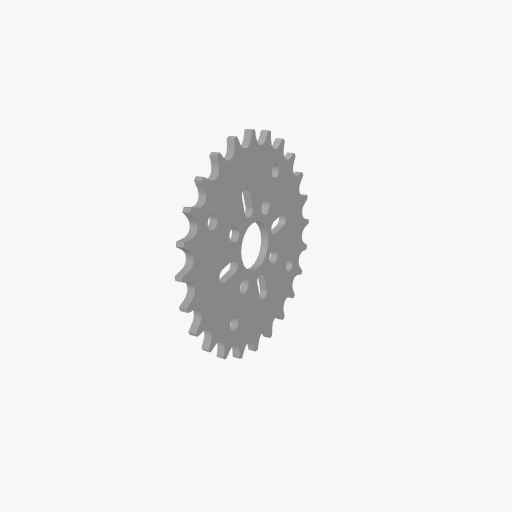
Part: HubMountAcetalSprocket24T